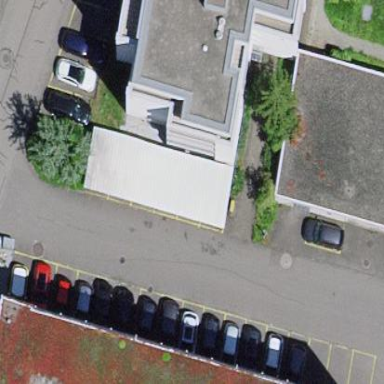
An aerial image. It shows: View of roof of building.